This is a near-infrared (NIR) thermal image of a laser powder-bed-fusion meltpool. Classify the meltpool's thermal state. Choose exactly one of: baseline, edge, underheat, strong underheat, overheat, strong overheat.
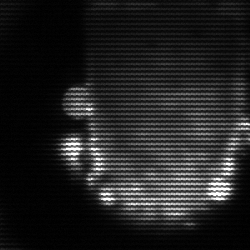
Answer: baseline